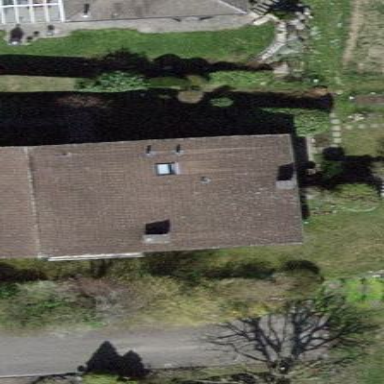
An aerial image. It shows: Simple and straightforward house.